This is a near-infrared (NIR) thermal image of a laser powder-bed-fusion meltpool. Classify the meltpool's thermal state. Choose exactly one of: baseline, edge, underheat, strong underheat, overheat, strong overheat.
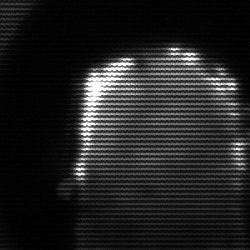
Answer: baseline